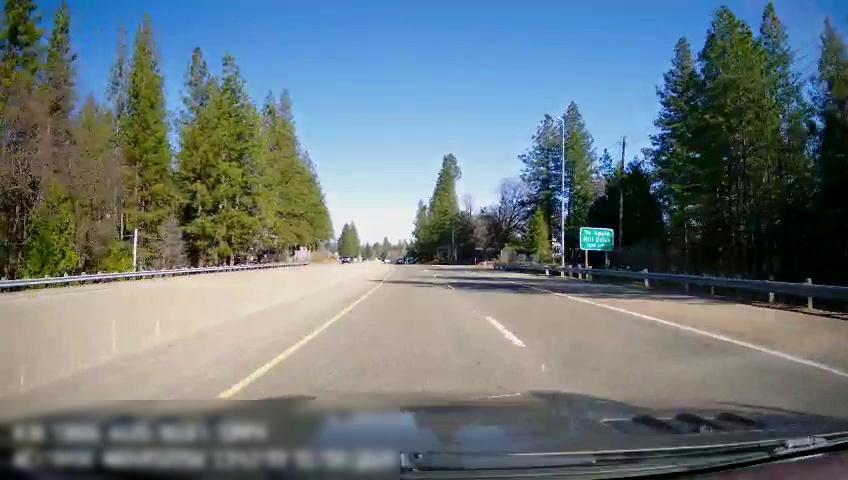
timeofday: Day
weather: Sunny
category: Drivable Space
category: Drivable Space
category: Vehicles | Truck
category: Lanes | Current Lane
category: Lanes | Alternate Lane
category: Lanes | Current Lane
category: Traffic | Signs